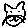
Label: cat